Field crop: maize
Growth stage: 2
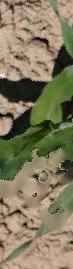
Species: maize